Field crop: maize
Growth stage: 2
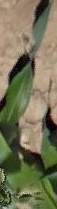
Species: maize